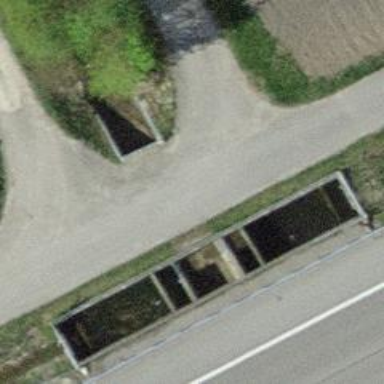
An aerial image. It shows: There is tunnel passing over ditch.